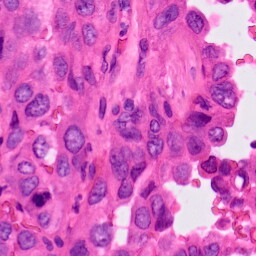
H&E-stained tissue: Lung